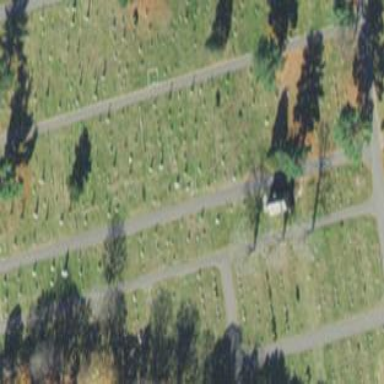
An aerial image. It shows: Cemetery area categorized as "Cemetery".